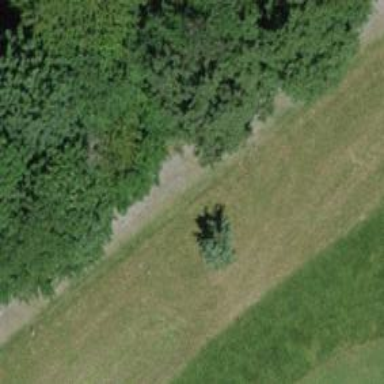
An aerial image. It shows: Shrub in its natural environment.